Field crop: maize
Growth stage: 2
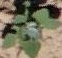
Species: chenopodium